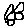
Label: flower